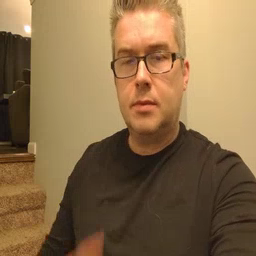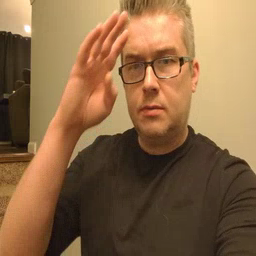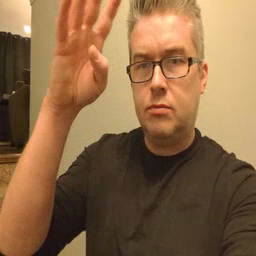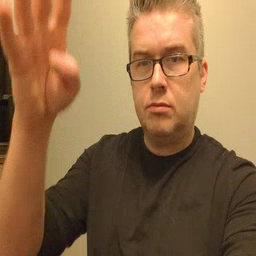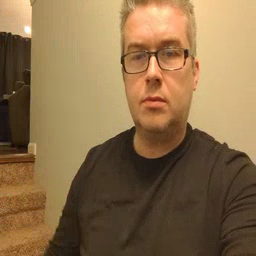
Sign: pretend